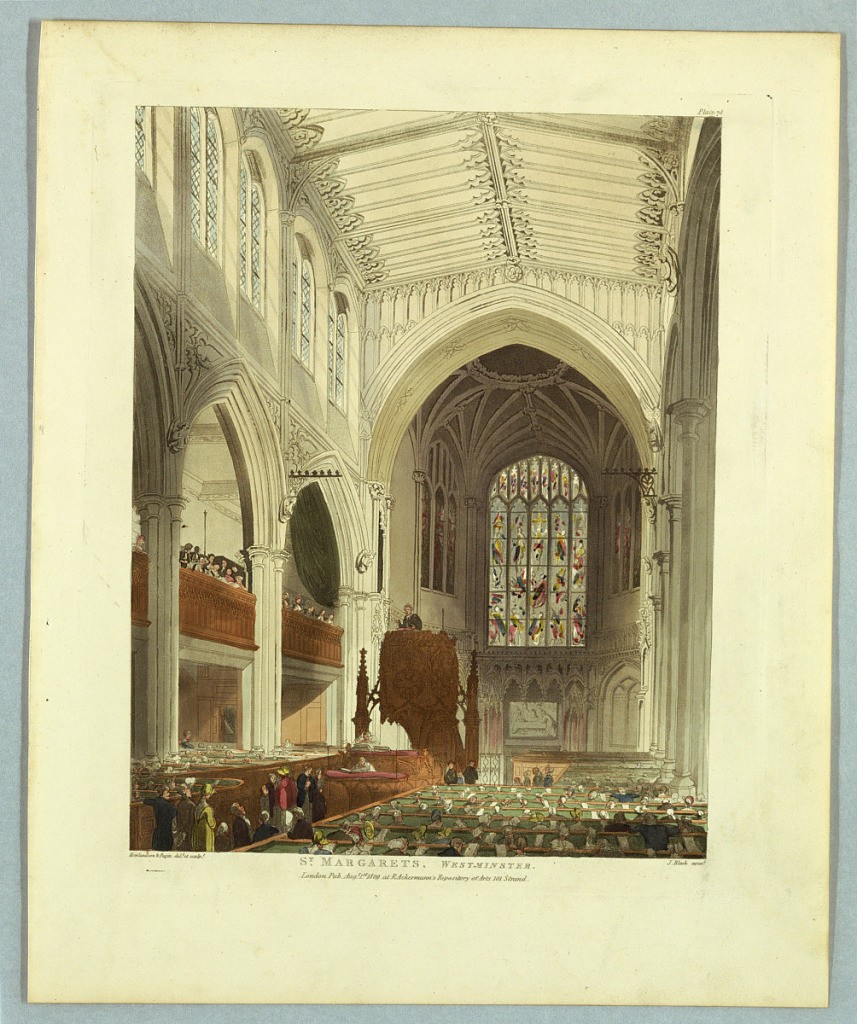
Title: St. Margarets, Westminster, from "Ackermann's Repository"
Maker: Thomas Rowlandson, British, 1756–1827
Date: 1809
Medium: Aquatint, brush and watercolor on paper
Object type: Print
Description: Gothic interior of a chapel, seen from right of the entrance. Pews are filled. Pulpit at the left center. Stained glass window above the altar. Title, artists', and publisher's names below.